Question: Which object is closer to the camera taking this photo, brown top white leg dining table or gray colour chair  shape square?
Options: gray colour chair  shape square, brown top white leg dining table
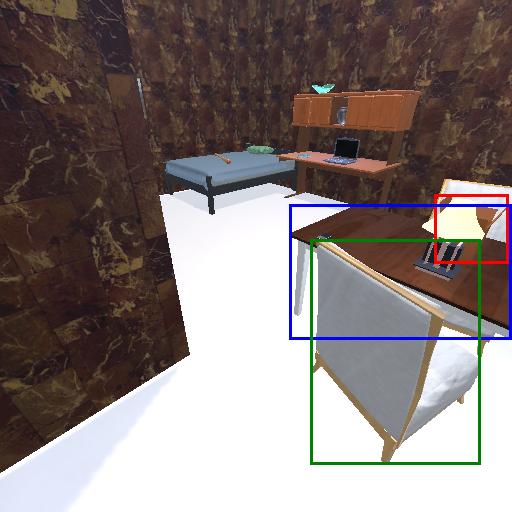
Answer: gray colour chair  shape square